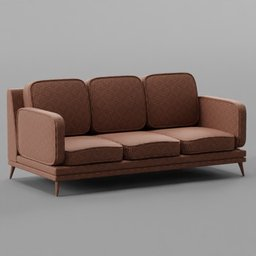
Label: furniture